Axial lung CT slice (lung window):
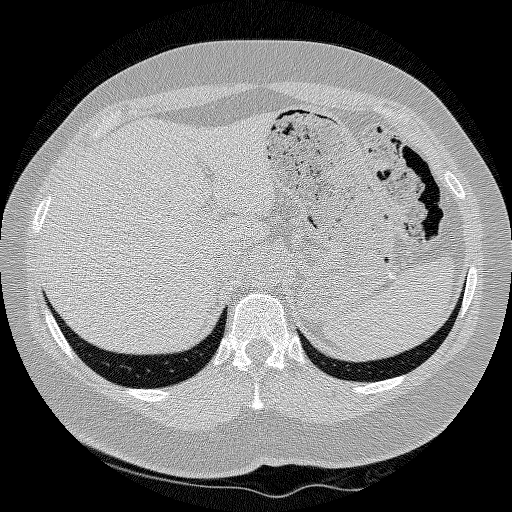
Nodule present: no